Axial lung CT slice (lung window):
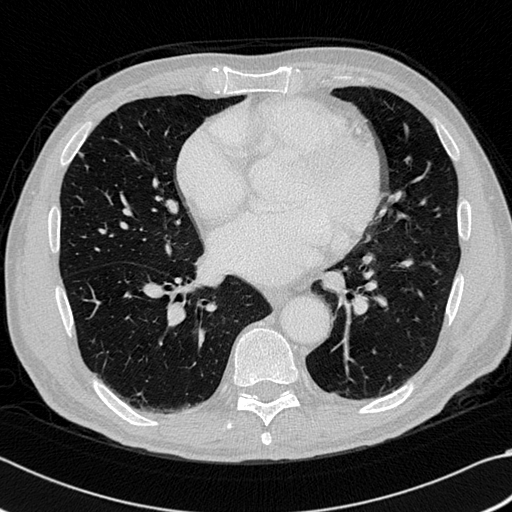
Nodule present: yes
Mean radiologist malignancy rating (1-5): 2